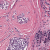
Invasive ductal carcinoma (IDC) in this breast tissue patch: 1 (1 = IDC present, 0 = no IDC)